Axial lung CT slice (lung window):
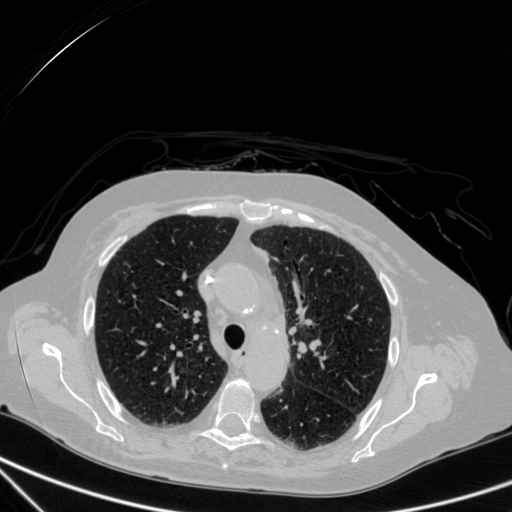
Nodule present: no